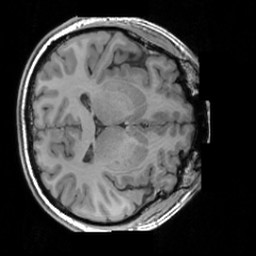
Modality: T1w
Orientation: axial
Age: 34
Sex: male
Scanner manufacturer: siemens
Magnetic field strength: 3 T
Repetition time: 1.63 s
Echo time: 0.00311 s